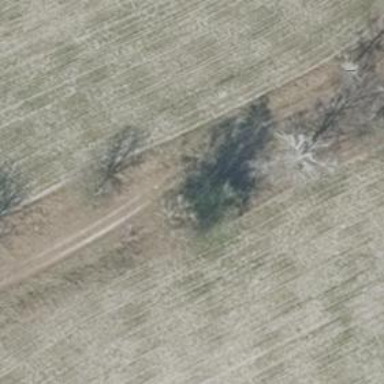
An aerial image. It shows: Deciduous broadleaved tree.